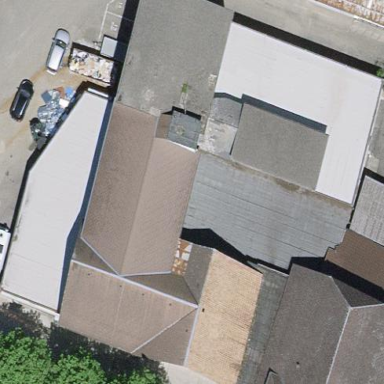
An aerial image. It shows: Industrial building.